Question: I've spent the last few days trying to create a header for my comboBox but I can't seem find a way. All I've found so far couldn't be implemented in my model. I have to say that I have a slim understanding on databinding which I have been doing some serious reading on.
I created a comboBox and filled it with data from different databases. Then, I used a converter to concatenate relevant data to be displayed. Now I would like to add a header describing the name of each section.
Here is my XAML:
'''
<Window.Resources>
<local:ConcatenateFieldsMultiValueConverter x:Key="converter"/>
</Window.Resources>
<ComboBox Name="PersonComboBox" HorizontalAlignment="Left" Margin="104,64,0,0" VerticalAlignment="Top" Width="465">
<ComboBox.ItemTemplate>
<DataTemplate>
<StackPanel Orientation="Horizontal">
<CheckBox x:Name="ComboBoxCheckBox" IsChecked="{Binding IsSelected, Mode=TwoWay}"/>
<TextBlock>
<TextBlock.Text>
<MultiBinding Converter="{StaticResource converter}" ConverterParameter=", ">
<Binding Path="FirstName" />
<Binding Path="LastName"/>
<Binding Path="Age"/>
<Binding Path="Country"/>
</MultiBinding>
</TextBlock.Text>
</TextBlock>
</StackPanel>
</DataTemplate>
</ComboBox.ItemTemplate>
</ComboBox>
'''
Here is where I bound to the comboBox:
'''
// Binds the comboBox to the personDataItems list
this.PersonComboBox.ItemsSource = personDataItems;
'''
This is how the header should look:

I want to be able to do it using XAML. Thanks so much for your help.
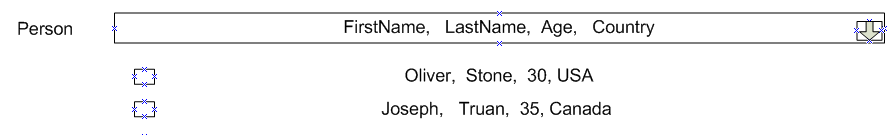
Answer: '''
<Window x:Class="Multiple_Colum_Cmb.MainWindow"
xmlns="http://schemas.microsoft.com/winfx/2006/xaml/presentation"
xmlns:x="http://schemas.microsoft.com/winfx/2006/xaml"
xmlns:local="clr-namespace:Multiple_Colum_Cmb"
Title="MainWindow" Height="350" Width="525">
<Window.Resources>
<local:ComboboxData x:Key="ComboboxData"></local:ComboboxData>
<!--datatemplate-->
<DataTemplate x:Key="Datatemplate">
<Grid SnapsToDevicePixels="True" Margin="0,0,30,0">
<Grid.ColumnDefinitions>
<ColumnDefinition></ColumnDefinition>
<ColumnDefinition></ColumnDefinition>
<ColumnDefinition></ColumnDefinition>
<ColumnDefinition></ColumnDefinition>
</Grid.ColumnDefinitions>
<TextBlock Text="{Binding Firstname}" HorizontalAlignment="Center" VerticalAlignment="Center" Grid.Column="0" FontSize="15" TextTrimming="CharacterEllipsis" Foreground="Black" />
<TextBlock Text="{Binding LastName}" HorizontalAlignment="Center" VerticalAlignment="Center" Grid.Column="1" FontSize="15" TextTrimming="CharacterEllipsis" Foreground="Black" />
<TextBlock Text="{Binding Age}" Grid.Column="2" VerticalAlignment="Center" HorizontalAlignment="Center" FontSize="20" Foreground="Black"/>
<TextBlock Text="{Binding Country}" Grid.Column="3" VerticalAlignment="Center" HorizontalAlignment="Center" FontSize="20" Foreground="Black"/>
</Grid>
</DataTemplate>
<!--header text-->
<TextBlock x:Key="header1" Text="FirstName"></TextBlock>
<TextBlock x:Key="header2" Text="LastName"></TextBlock>
<TextBlock x:Key="header3" Text="Age"></TextBlock>
<TextBlock x:Key="header4" Text="Country"></TextBlock>
<!--Toggle Button Template-->
<ControlTemplate x:Key="ComboBoxToggleButton" TargetType="ToggleButton">
<Grid x:Name="gd">
<Grid.ColumnDefinitions>
<ColumnDefinition />
<ColumnDefinition Width="30" />
</Grid.ColumnDefinitions>
<ContentPresenter Grid.Column="0"></ContentPresenter>
<Grid Grid.Column="0">
<Grid.ColumnDefinitions>
<ColumnDefinition></ColumnDefinition>
<ColumnDefinition></ColumnDefinition>
<ColumnDefinition></ColumnDefinition>
<ColumnDefinition></ColumnDefinition>
</Grid.ColumnDefinitions>
<TextBlock Grid.Column="0" Text="{Binding Source={StaticResource header1},Path=Text}" HorizontalAlignment="Center" VerticalAlignment="Center" Foreground="Black" FontFamily="Segoe Ui Dark" FontSize="15" ></TextBlock>
<TextBlock Grid.Column="1" Text="{Binding Source={StaticResource header2},Path=Text}" HorizontalAlignment="Center" VerticalAlignment="Center" Foreground="Black" FontFamily="Segoe Ui Dark" FontSize="15"></TextBlock>
<TextBlock Grid.Column="2" Text="{Binding Source={StaticResource header3},Path=Text}" HorizontalAlignment="Center" VerticalAlignment="Center" Foreground="Black" FontFamily="Segoe Ui Dark" FontSize="15"></TextBlock>
<TextBlock Grid.Column="3" Text="{Binding Source={StaticResource header4},Path=Text}" HorizontalAlignment="Center" VerticalAlignment="Center" Foreground="Black" FontFamily="Segoe Ui Dark" FontSize="15"></TextBlock>
</Grid>
<Border x:Name="Border" SnapsToDevicePixels="True" Grid.ColumnSpan="2" Background="Transparent" BorderBrush="LightGray" BorderThickness="1"/>
<Border x:Name="Boredr1" SnapsToDevicePixels="True" Grid.Column="0" Margin="1" Background="Transparent" BorderBrush="LightGray" BorderThickness="0,0,1,0" />
<Path x:Name="Arrow" SnapsToDevicePixels="True" Grid.Column="1" Fill="Black" HorizontalAlignment="Center" VerticalAlignment="Center" Data="M 0 0 L 6 6 L 12 0 Z"/>
</Grid>
<ControlTemplate.Triggers>
<Trigger Property="ToggleButton.IsMouseOver" Value="True">
<Setter TargetName="Border" Property="BorderBrush" Value="Black"/>
<Setter TargetName="Boredr1" Property="BorderBrush" Value="Black"/>
</Trigger>
<Trigger Property="ToggleButton.IsChecked" Value="True">
<Setter TargetName="Arrow" Property="Data" Value="M 0 0 L 5 5 L 10 0"/>
<Setter TargetName="Arrow" Property="Fill" Value="White"/>
<Setter TargetName="Arrow" Property="Stroke" Value="Black"/>
<Setter TargetName="Arrow" Property="StrokeThickness" Value="1.5"/>
</Trigger>
<Trigger Property="IsEnabled" Value="False">
<Setter TargetName="gd" Property="Visibility" Value="Visible"/>
</Trigger>
</ControlTemplate.Triggers>
</ControlTemplate>
<!--TextBox Template-->
<ControlTemplate x:Key="ComboBoxTextBox" TargetType="TextBox">
<ScrollViewer x:Name="PART_ContentHost" Focusable="False" />
</ControlTemplate>
<!--Multiple column combobox-->
<Style x:Key="Multiple_Column_Cmb" TargetType="ComboBox">
<Setter Property="SnapsToDevicePixels" Value="true"/>
<Setter Property="OverridesDefaultStyle" Value="true"/>
<Setter Property="ScrollViewer.HorizontalScrollBarVisibility" Value="Auto"/>
<Setter Property="ScrollViewer.VerticalScrollBarVisibility" Value="Disabled"/>
<Setter Property="Height" Value="40"/>
<Setter Property="MinWidth" Value="120"/>
<Setter Property="MinHeight" Value="20"/>
<Setter Property="Template">
<Setter.Value>
<ControlTemplate TargetType="ComboBox">
<Grid>
<ToggleButton Name="ToggleButton" Foreground="Black" Template="{StaticResource ComboBoxToggleButton}" Focusable="false" IsChecked="{Binding Path=IsDropDownOpen,Mode=TwoWay,RelativeSource={RelativeSource TemplatedParent}}" ClickMode="Press">
</ToggleButton>
<ContentPresenter Name="ContentSite" IsHitTestVisible="False" Content="{TemplateBinding SelectionBoxItem}" ContentTemplate="{TemplateBinding SelectionBoxItemTemplate}" ContentTemplateSelector="{TemplateBinding ItemTemplateSelector}" Margin="3,3,23,3" VerticalAlignment="Center" HorizontalAlignment="Left" />
<TextBox OverridesDefaultStyle="True" SelectionBrush="Gray" CaretBrush="Black" Margin="0,0,30,0" TextWrapping="NoWrap" x:Name="PART_EditableTextBox" FontFamily="Segoe UI Dark" Foreground="Black" Style="{x:Null}" Template="{StaticResource ComboBoxTextBox}" HorizontalAlignment="Left" Focusable="True" VerticalAlignment="Center" FontSize="15" Visibility="Hidden" IsReadOnly="{TemplateBinding IsReadOnly}"/>
<Popup Name="Popup" Grid.ColumnSpan="2" Placement="Bottom" IsOpen="{TemplateBinding IsDropDownOpen}" AllowsTransparency="True" Focusable="False" PopupAnimation="Slide">
<ContentControl Name="DropDown" SnapsToDevicePixels="True" MaxWidth="{TemplateBinding ActualWidth}" MinWidth="{TemplateBinding ActualWidth}" MaxHeight="{TemplateBinding MaxDropDownHeight}">
<Grid Background="White" SnapsToDevicePixels="True" MaxWidth="{TemplateBinding ActualWidth}" MinWidth="{TemplateBinding ActualWidth}" MaxHeight="{TemplateBinding MaxDropDownHeight}">
<Border x:Name="DropDownBorder" SnapsToDevicePixels="True" Background="Transparent" MaxWidth="{TemplateBinding ActualWidth}" BorderThickness="1" BorderBrush="LightGray"/>
<ScrollViewer ScrollViewer.CanContentScroll="False" Grid.Row="1" Margin="0,0,0,0" SnapsToDevicePixels="True">
<StackPanel IsItemsHost="True" Background="Transparent">
</StackPanel>
</ScrollViewer>
</Grid>
</ContentControl>
</Popup>
</Grid>
<ControlTemplate.Triggers>
<Trigger Property="IsEditable" Value="true">
<Setter Property="IsTabStop" Value="false"/>
<Setter TargetName="PART_EditableTextBox" Property="Background" Value="White"/>
<Setter TargetName="PART_EditableTextBox" Property="Visibility" Value="Visible"/>
<Setter TargetName="PART_EditableTextBox" Property="Foreground" Value="Black"/>
<Setter TargetName="ContentSite" Property="Visibility" Value="Hidden"/>
</Trigger>
<Trigger Property="HasItems" Value="false">
<Setter TargetName="DropDownBorder" Property="MinHeight" Value="95"/>
</Trigger>
<Trigger Property="IsEnabled" Value="false">
<Setter Property="IsTabStop" Value="false"/>
<Setter TargetName="PART_EditableTextBox" Property="Visibility" Value="Visible"/>
<Setter TargetName="PART_EditableTextBox" Property="Foreground" Value="Black"/>
<Setter TargetName="PART_EditableTextBox" Property="IsEnabled" Value="False"/>
<Setter TargetName="PART_EditableTextBox" Property="Background" Value="White"/>
<Setter TargetName="ContentSite" Property="Visibility" Value="Hidden"/>
</Trigger>
<Trigger Property="IsGrouping" Value="true">
<Setter Property="ScrollViewer.CanContentScroll" Value="false"/>
</Trigger>
<Trigger SourceName="Popup" Property="Popup.AllowsTransparency" Value="true">
<Setter TargetName="DropDownBorder" Property="Margin" Value="0,2,0,0"/>
</Trigger>
</ControlTemplate.Triggers>
</ControlTemplate>
</Setter.Value>
</Setter>
<Style.Triggers>
</Style.Triggers>
</Style>
<!--combobox item style-->
<Style x:Key="Column_CmbItem" TargetType="ComboBoxItem">
<Setter Property="SnapsToDevicePixels" Value="True"/>
<Setter Property="OverridesDefaultStyle" Value="True"/>
<Setter Property="Template">
<Setter.Value>
<ControlTemplate TargetType="ComboBoxItem">
<Grid x:Name="Border" Grid.ColumnSpan="2" Margin="1,0,1,1" Background="White">
<ContentPresenter></ContentPresenter>
</Grid>
<ControlTemplate.Triggers>
<Trigger Property="ComboBoxItem.IsSelected" Value="True">
<Setter TargetName="Border" Property="Background" Value="Gray"></Setter>
</Trigger>
<Trigger Property="ComboBoxItem.IsMouseOver" Value="True">
<Setter TargetName="Border" Property="Background" Value="LightBlue"></Setter>
</Trigger>
</ControlTemplate.Triggers>
</ControlTemplate>
</Setter.Value>
</Setter>
</Style>
</Window.Resources>
<ComboBox x:Name="Combobox1" IsReadOnly="True" ItemTemplate="{StaticResource Datatemplate }" Margin="0,0,50,0" HorizontalAlignment="Right" IsEditable="False" ItemsSource="{Binding Source={StaticResource ComboboxData}}" Style="{StaticResource Multiple_Column_Cmb}" Height="30" ItemContainerStyle="{StaticResource Column_CmbItem}" Width="400"/>
</Window>
'''
'''
InitializeComponent();
List<ComboboxData> cmb = new List<ComboboxData>();
cmb.Add(new ComboboxData("oliver", "stone", "30", "USA"));
cmb.Add(new ComboboxData("Joseph", "Truan", "35", "Canada"));
Combobox1.ItemsSource = cmb;
public class ComboboxData
{
public string Firstname { get; set; }
public string LastName { get; set; }
public string Age { get; set; }
public string Country { get; set; }
public ComboboxData(string Firstname, string LastName, string Age, string Country)
{
this.Firstname = Firstname;
this.LastName = LastName;
this.Age = Age;
this.Country = Country;
}
public ComboboxData() { }
}
'''

I have designed two tempale for togglebutton
1) When combobox item is not selected ie.selectdeindex=-1 ()
2) Default template()
'''
<!--header text-->
<TextBlock x:Key="header1" Text="FirstName"></TextBlock>
<TextBlock x:Key="header2" Text="LastName"></TextBlock>
<TextBlock x:Key="header3" Text="Age"></TextBlock>
<TextBlock x:Key="header4" Text="Country"></TextBlock>
<!--Toggle Button Template1-->
<ControlTemplate x:Key="NoItemselected" TargetType="ToggleButton">
<Grid x:Name="gd">
<Grid.ColumnDefinitions>
<ColumnDefinition />
<ColumnDefinition Width="30" />
</Grid.ColumnDefinitions>
<ContentPresenter Grid.Column="0"></ContentPresenter>
<Grid Grid.Column="0">
<Grid.ColumnDefinitions>
<ColumnDefinition></ColumnDefinition>
<ColumnDefinition></ColumnDefinition>
<ColumnDefinition></ColumnDefinition>
<ColumnDefinition></ColumnDefinition>
</Grid.ColumnDefinitions>
<TextBlock Grid.Column="0" Text="{Binding Source={StaticResource header1},Path=Text}" HorizontalAlignment="Center" VerticalAlignment="Center" Foreground="Black" FontFamily="Segoe Ui Dark" FontSize="15" ></TextBlock>
<TextBlock Grid.Column="1" Text="{Binding Source={StaticResource header2},Path=Text}" HorizontalAlignment="Center" VerticalAlignment="Center" Foreground="Black" FontFamily="Segoe Ui Dark" FontSize="15"></TextBlock>
<TextBlock Grid.Column="2" Text="{Binding Source={StaticResource header3},Path=Text}" HorizontalAlignment="Center" VerticalAlignment="Center" Foreground="Black" FontFamily="Segoe Ui Dark" FontSize="15"></TextBlock>
<TextBlock Grid.Column="3" Text="{Binding Source={StaticResource header4},Path=Text}" HorizontalAlignment="Center" VerticalAlignment="Center" Foreground="Black" FontFamily="Segoe Ui Dark" FontSize="15"></TextBlock>
</Grid>
<Border x:Name="Border" SnapsToDevicePixels="True" Grid.ColumnSpan="2" Background="Transparent" BorderBrush="LightGray" BorderThickness="1"/>
<Border x:Name="Boredr1" SnapsToDevicePixels="True" Grid.Column="0" Margin="1" Background="Transparent" BorderBrush="LightGray" BorderThickness="0,0,1,0" />
<Path x:Name="Arrow" SnapsToDevicePixels="True" Grid.Column="1" Fill="Black" HorizontalAlignment="Center" VerticalAlignment="Center" Data="M 0 0 L 6 6 L 12 0 Z"/>
</Grid>
<ControlTemplate.Triggers>
<Trigger Property="ToggleButton.IsMouseOver" Value="True">
<Setter TargetName="Border" Property="BorderBrush" Value="Black"/>
<Setter TargetName="Boredr1" Property="BorderBrush" Value="Black"/>
</Trigger>
<Trigger Property="ToggleButton.IsChecked" Value="True">
<Setter TargetName="Arrow" Property="Data" Value="M 0 0 L 5 5 L 10 0"/>
<Setter TargetName="Arrow" Property="Fill" Value="White"/>
<Setter TargetName="Arrow" Property="Stroke" Value="Black"/>
<Setter TargetName="Arrow" Property="StrokeThickness" Value="1.5"/>
</Trigger>
<Trigger Property="IsEnabled" Value="False">
<Setter TargetName="gd" Property="Visibility" Value="Visible"/>
</Trigger>
</ControlTemplate.Triggers>
</ControlTemplate>
<!--Toggle Button Template2-->
<ControlTemplate x:Key="ShowselectedItem" TargetType="ToggleButton">
<Grid x:Name="gd">
<Grid.ColumnDefinitions>
<ColumnDefinition />
<ColumnDefinition Width="30" />
</Grid.ColumnDefinitions>
<ContentPresenter Grid.Column="0"></ContentPresenter>
<Border x:Name="Border" SnapsToDevicePixels="True" Grid.ColumnSpan="2" Background="Transparent" BorderBrush="LightGray" BorderThickness="1"/>
<Border x:Name="Boredr1" SnapsToDevicePixels="True" Grid.Column="0" Margin="1" Background="Transparent" BorderBrush="LightGray" BorderThickness="0,0,1,0" />
<Path x:Name="Arrow" SnapsToDevicePixels="True" Grid.Column="1" Fill="Black" HorizontalAlignment="Center" VerticalAlignment="Center" Data="M 0 0 L 6 6 L 12 0 Z"/>
</Grid>
<ControlTemplate.Triggers>
<Trigger Property="ToggleButton.IsMouseOver" Value="True">
<Setter TargetName="Border" Property="BorderBrush" Value="Black"/>
<Setter TargetName="Boredr1" Property="BorderBrush" Value="Black"/>
</Trigger>
<Trigger Property="ToggleButton.IsChecked" Value="True">
<Setter TargetName="Arrow" Property="Data" Value="M 0 0 L 5 5 L 10 0"/>
<Setter TargetName="Arrow" Property="Fill" Value="White"/>
<Setter TargetName="Arrow" Property="Stroke" Value="Black"/>
<Setter TargetName="Arrow" Property="StrokeThickness" Value="1.5"/>
</Trigger>
<Trigger Property="IsEnabled" Value="False">
<Setter TargetName="gd" Property="Visibility" Value="Visible"/>
</Trigger>
</ControlTemplate.Triggers>
</ControlTemplate>
<!--TextBox Template-->
<ControlTemplate x:Key="ComboBoxTextBox" TargetType="TextBox">
<ScrollViewer x:Name="PART_ContentHost" Focusable="False" />
</ControlTemplate>
<!--Multiple column combobox-->
<Style x:Key="Multiple_Column_Cmb" TargetType="ComboBox">
<Setter Property="SnapsToDevicePixels" Value="true"/>
<Setter Property="OverridesDefaultStyle" Value="true"/>
<Setter Property="ScrollViewer.HorizontalScrollBarVisibility" Value="Auto"/>
<Setter Property="ScrollViewer.VerticalScrollBarVisibility" Value="Disabled"/>
<Setter Property="Height" Value="40"/>
<Setter Property="MinWidth" Value="120"/>
<Setter Property="MinHeight" Value="20"/>
<Setter Property="Template">
<Setter.Value>
<ControlTemplate TargetType="ComboBox">
<Grid>
<ToggleButton Name="ToggleButton" Template="{StaticResource ShowselectedItem}" Focusable="false" IsChecked="{Binding Path=IsDropDownOpen,Mode=TwoWay,RelativeSource={RelativeSource TemplatedParent}}" ClickMode="Press"/>
<ContentPresenter Name="ContentSite" IsHitTestVisible="False" Content="{TemplateBinding SelectionBoxItem}" ContentTemplate="{TemplateBinding SelectionBoxItemTemplate}" ContentTemplateSelector="{TemplateBinding ItemTemplateSelector}" Margin="3,3,23,3" VerticalAlignment="Center" HorizontalAlignment="Left" />
<TextBox OverridesDefaultStyle="True" SelectionBrush="Gray" CaretBrush="Black" Margin="0,0,30,0" TextWrapping="NoWrap" x:Name="PART_EditableTextBox" FontFamily="Segoe UI Dark" Foreground="Black" Style="{x:Null}" Template="{StaticResource ComboBoxTextBox}" HorizontalAlignment="Left" Focusable="True" VerticalAlignment="Center" FontSize="15" Visibility="Hidden" IsReadOnly="{TemplateBinding IsReadOnly}"/>
<Popup Name="Popup" Grid.ColumnSpan="2" Placement="Bottom" IsOpen="{TemplateBinding IsDropDownOpen}" AllowsTransparency="True" Focusable="False" PopupAnimation="Slide">
<ContentControl Name="DropDown" SnapsToDevicePixels="True" MaxWidth="{TemplateBinding ActualWidth}" MinWidth="{TemplateBinding ActualWidth}" MaxHeight="{TemplateBinding MaxDropDownHeight}">
<Grid Background="White" SnapsToDevicePixels="True" MaxWidth="{TemplateBinding ActualWidth}" MinWidth="{TemplateBinding ActualWidth}" MaxHeight="{TemplateBinding MaxDropDownHeight}">
<Border x:Name="DropDownBorder" SnapsToDevicePixels="True" Background="Transparent" MaxWidth="{TemplateBinding ActualWidth}" BorderThickness="1" BorderBrush="LightGray"/>
<ScrollViewer ScrollViewer.CanContentScroll="False" Grid.Row="1" Margin="0,0,0,0" SnapsToDevicePixels="True">
<StackPanel IsItemsHost="True" Background="Transparent">
</StackPanel>
</ScrollViewer>
</Grid>
</ContentControl>
</Popup>
</Grid>
<ControlTemplate.Triggers>
<Trigger Property="IsEditable" Value="true">
<Setter Property="IsTabStop" Value="false"/>
<Setter TargetName="PART_EditableTextBox" Property="Background" Value="White"/>
<Setter TargetName="PART_EditableTextBox" Property="Visibility" Value="Visible"/>
<Setter TargetName="PART_EditableTextBox" Property="Foreground" Value="Black"/>
<Setter TargetName="ContentSite" Property="Visibility" Value="Hidden"/>
</Trigger>
<Trigger Property="HasItems" Value="false">
<Setter TargetName="DropDownBorder" Property="MinHeight" Value="95"/>
</Trigger>
<Trigger Property="IsEnabled" Value="false">
<Setter Property="IsTabStop" Value="false"/>
<Setter TargetName="PART_EditableTextBox" Property="Visibility" Value="Visible"/>
<Setter TargetName="PART_EditableTextBox" Property="Foreground" Value="Black"/>
<Setter TargetName="PART_EditableTextBox" Property="IsEnabled" Value="False"/>
<Setter TargetName="PART_EditableTextBox" Property="Background" Value="White"/>
<Setter TargetName="ContentSite" Property="Visibility" Value="Hidden"/>
</Trigger>
<Trigger Property="IsGrouping" Value="true">
<Setter Property="ScrollViewer.CanContentScroll" Value="false"/>
</Trigger>
<Trigger Property="SelectedIndex" Value="-1">
<Setter Property="Template" TargetName="ToggleButton" Value="{StaticResource NoItemselected}"></Setter>
</Trigger>
<Trigger SourceName="Popup" Property="Popup.AllowsTransparency" Value="true">
<Setter TargetName="DropDownBorder" Property="Margin" Value="0,2,0,0"/>
</Trigger>
</ControlTemplate.Triggers>
</ControlTemplate>
</Setter.Value>
</Setter>
</Style>
'''